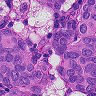
Metastatic tissue present: yes